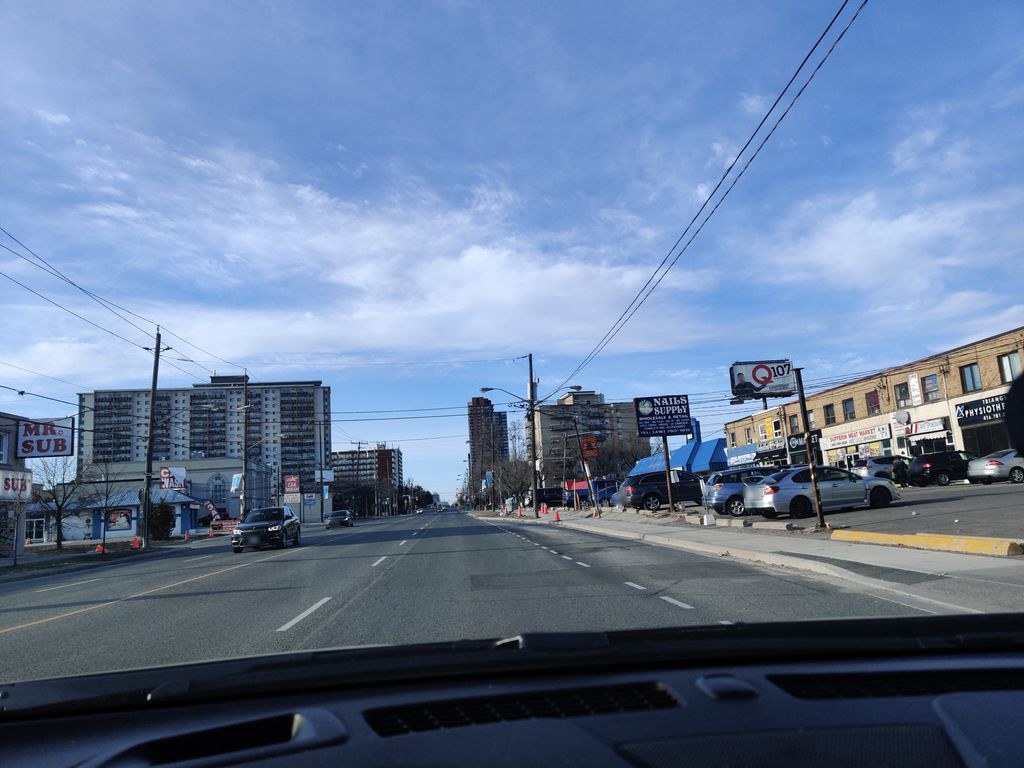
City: toronto